Question: Im having an issue were on the iPhone my select dropdowns bound in knockout are allowing the iPhone user to select multiple items, the select scrollwheel comes up, is there any way i can force it to only allow single values. Below is my code.
'''
<select name="homePersonalLiabilityCoverage" data-bind="options: $root.homePersonalLiabilityCoverages, optionsText: 'homePersonalLiabilityCoverageText', value: homePersonalLiabilityCoverageId, optionsValue: 'id', optionsCaption: 'Choose...'"></select>
'''
Here's a screenshot of what im explaining:
<URL>
Also, above is a link to the page on the web that is causing the issue. Thank you!
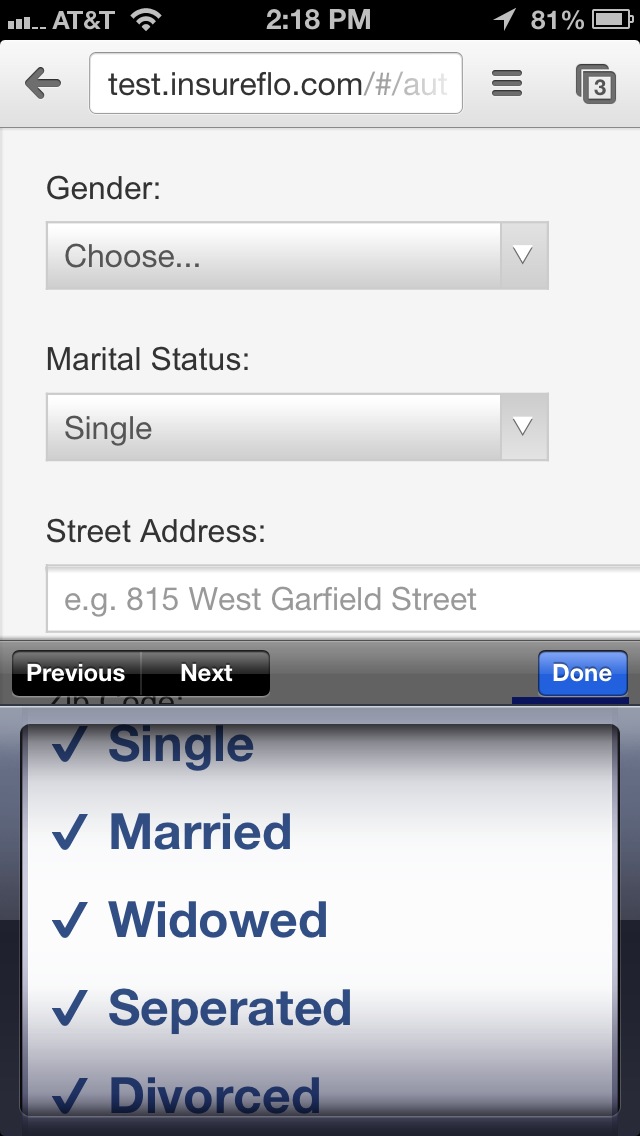
Answer: By just not setting it to multiple that should not allow multiple selections but if you want you can force the size attribute
-
<URL>